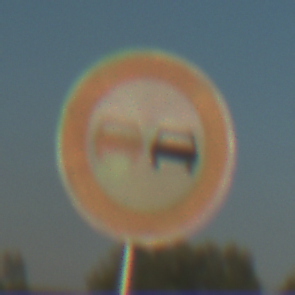
Verkehrszeichen: Ueberholverbot
Umgebung: Outdoor, Beach
Tageszeit: SunriseSunset
Wetter: Clear
Licht: Natural
Jahreszeit: NotSpecified
Kontrast: HighContrast